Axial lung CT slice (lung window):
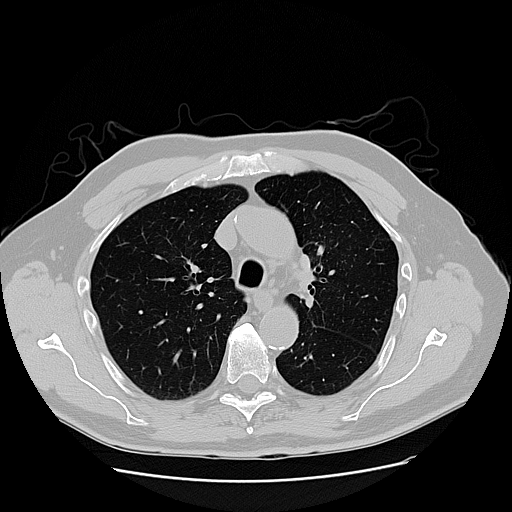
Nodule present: no